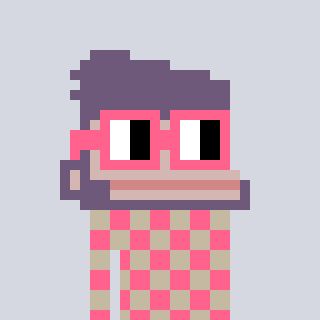
a pixel art character with square pink glasses, a ape-shaped head and a bege-colored body on a cool background